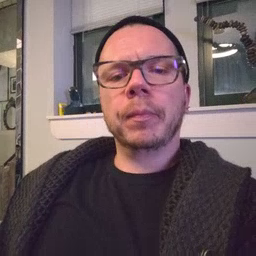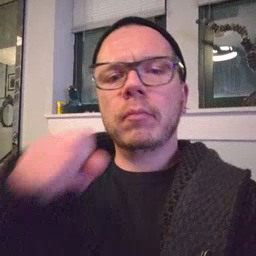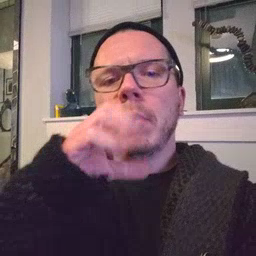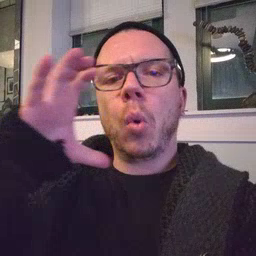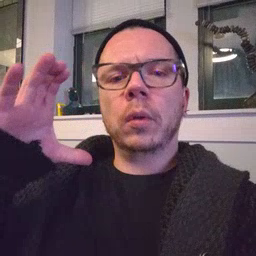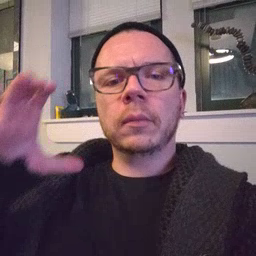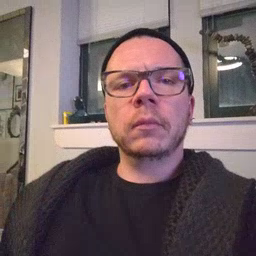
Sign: balloon